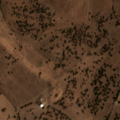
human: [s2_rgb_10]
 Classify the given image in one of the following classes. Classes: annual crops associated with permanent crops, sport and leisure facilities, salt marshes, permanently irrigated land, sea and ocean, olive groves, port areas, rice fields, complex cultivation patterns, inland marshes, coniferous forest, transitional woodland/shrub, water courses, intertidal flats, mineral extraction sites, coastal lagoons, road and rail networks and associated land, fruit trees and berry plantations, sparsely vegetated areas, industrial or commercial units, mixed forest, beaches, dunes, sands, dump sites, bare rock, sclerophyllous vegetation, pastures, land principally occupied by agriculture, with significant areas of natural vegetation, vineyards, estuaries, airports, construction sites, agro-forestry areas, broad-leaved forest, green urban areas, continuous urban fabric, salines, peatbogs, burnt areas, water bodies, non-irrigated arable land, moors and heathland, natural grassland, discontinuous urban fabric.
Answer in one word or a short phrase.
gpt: non-irrigated arable land, pastures, agro-forestry areas, water bodies